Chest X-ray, AP view. Patient: 26 years old, sex F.
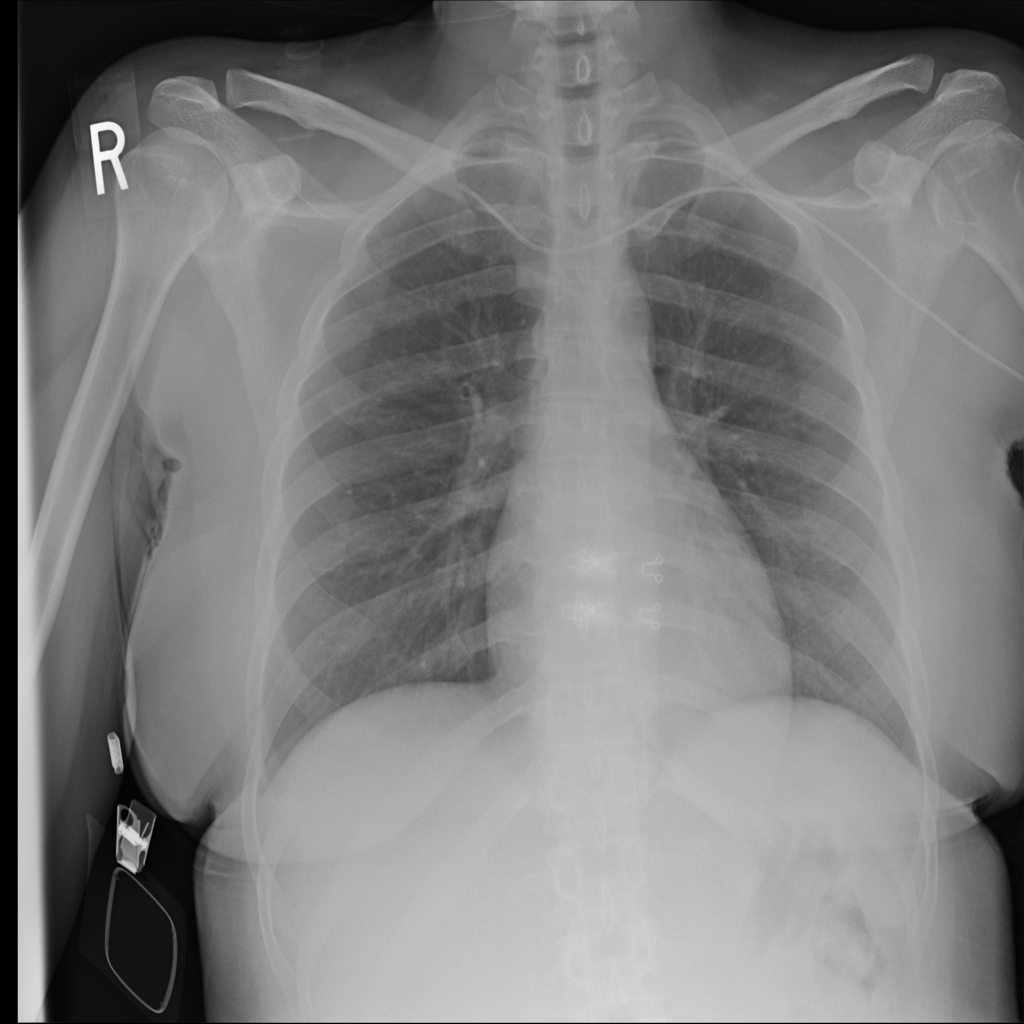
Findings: No Finding